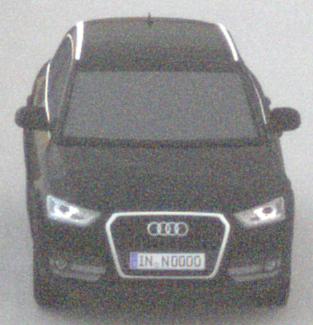
Make: Audi
Model: Q3 1.4 TFSI
Detailed model: Q3 (8U)
Model produced from: 2013/07
Model produced until: 2014/10
Doors: 5
Color: black
Road condition: dry road
Daytime: night
Contrast: low contrast